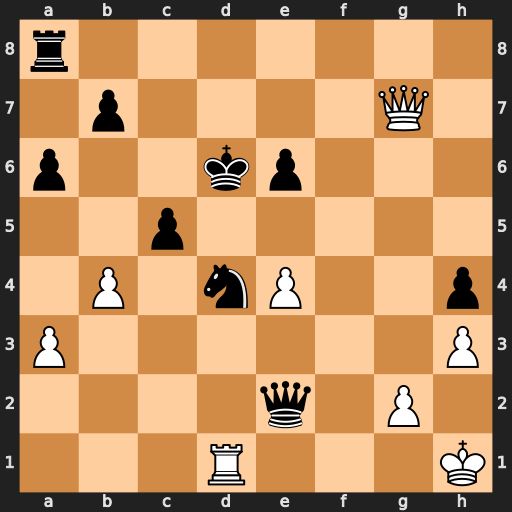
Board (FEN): r7/1p4Q1/p2kp3/2p5/1P1nP2p/P6P/4q1P1/3R3K
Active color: w
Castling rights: -
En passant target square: -
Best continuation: bxc5+ Kc6 Qxd4 Qxd1+ Qxd1